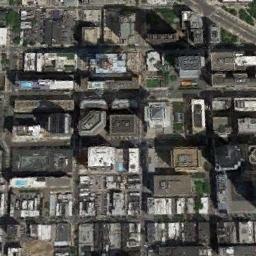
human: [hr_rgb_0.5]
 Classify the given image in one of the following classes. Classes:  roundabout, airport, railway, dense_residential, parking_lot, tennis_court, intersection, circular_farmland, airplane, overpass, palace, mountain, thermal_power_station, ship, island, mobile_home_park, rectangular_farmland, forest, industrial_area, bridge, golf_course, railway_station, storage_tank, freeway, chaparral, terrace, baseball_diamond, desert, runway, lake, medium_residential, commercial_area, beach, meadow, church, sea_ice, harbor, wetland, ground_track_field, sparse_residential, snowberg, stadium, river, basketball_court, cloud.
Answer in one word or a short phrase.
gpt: commercial_area